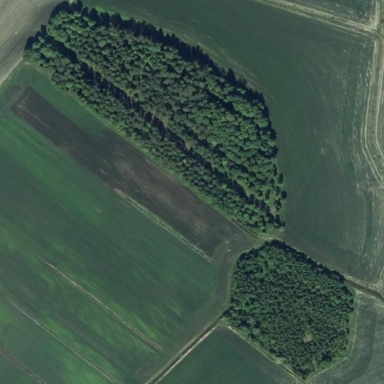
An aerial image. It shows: Beautiful woodland area.